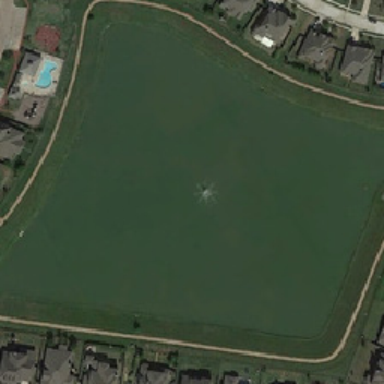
There are several buildings meadows and roads .